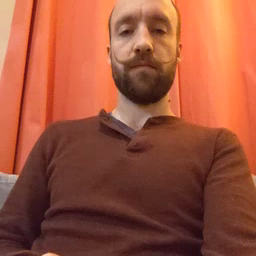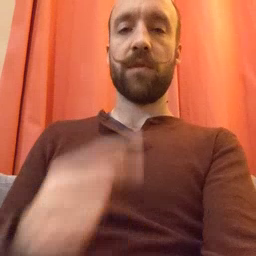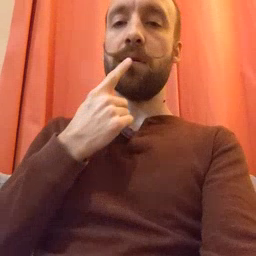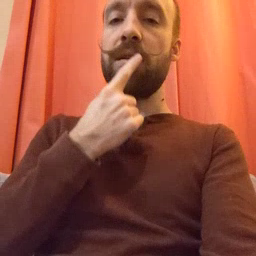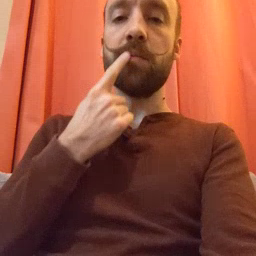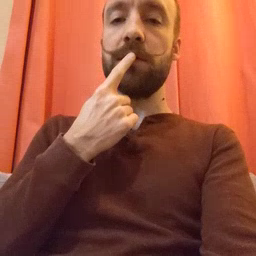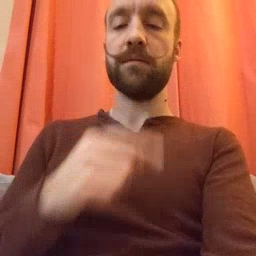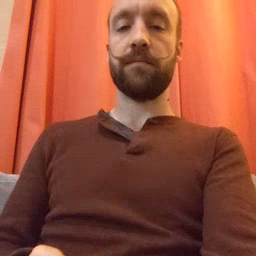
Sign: lips